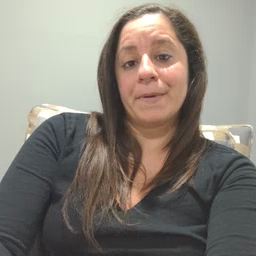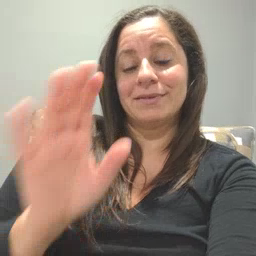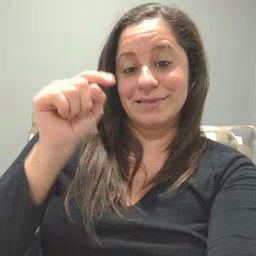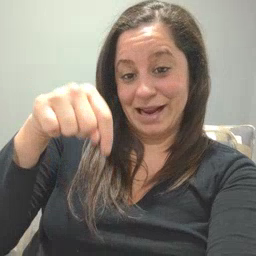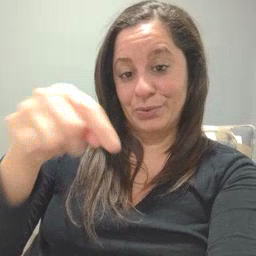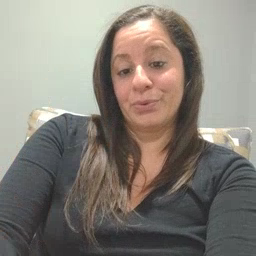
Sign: down